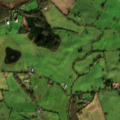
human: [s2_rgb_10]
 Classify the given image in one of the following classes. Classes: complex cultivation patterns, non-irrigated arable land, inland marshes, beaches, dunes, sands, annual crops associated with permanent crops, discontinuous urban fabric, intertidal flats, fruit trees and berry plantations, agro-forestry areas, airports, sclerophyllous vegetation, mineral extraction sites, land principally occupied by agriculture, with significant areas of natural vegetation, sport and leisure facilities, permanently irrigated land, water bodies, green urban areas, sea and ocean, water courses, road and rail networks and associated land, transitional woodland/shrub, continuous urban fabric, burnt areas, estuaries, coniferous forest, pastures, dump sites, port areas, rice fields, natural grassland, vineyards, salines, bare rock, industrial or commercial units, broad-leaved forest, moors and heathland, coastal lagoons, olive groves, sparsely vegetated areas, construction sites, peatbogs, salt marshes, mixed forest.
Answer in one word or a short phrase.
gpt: pastures